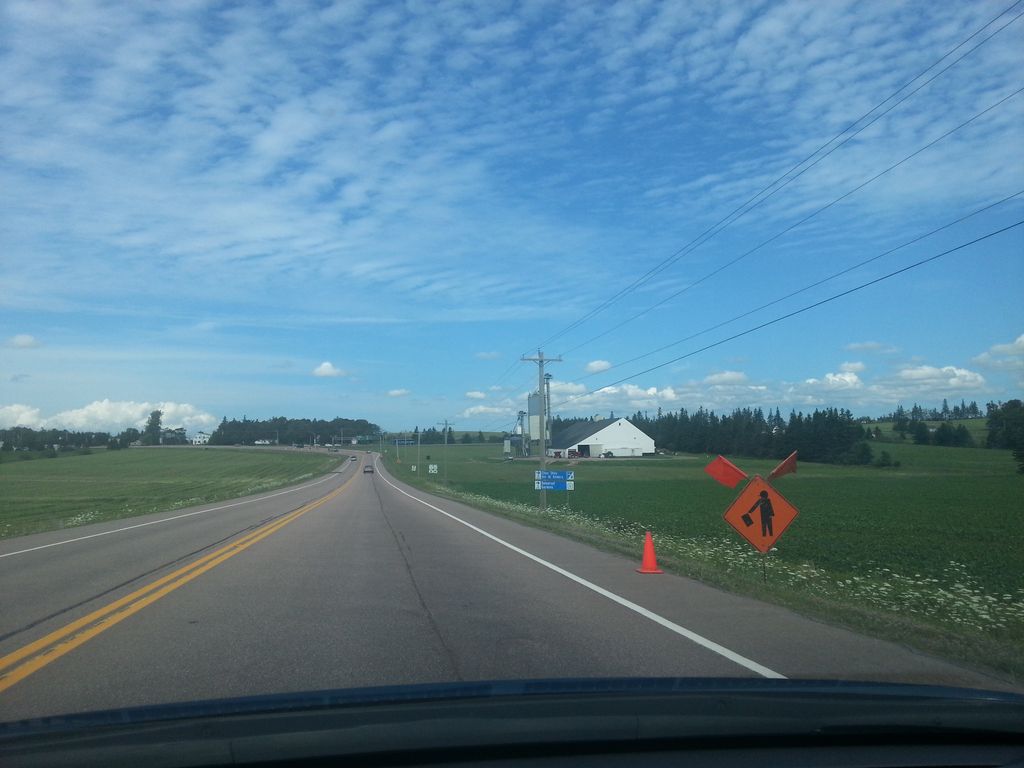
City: charlottetown